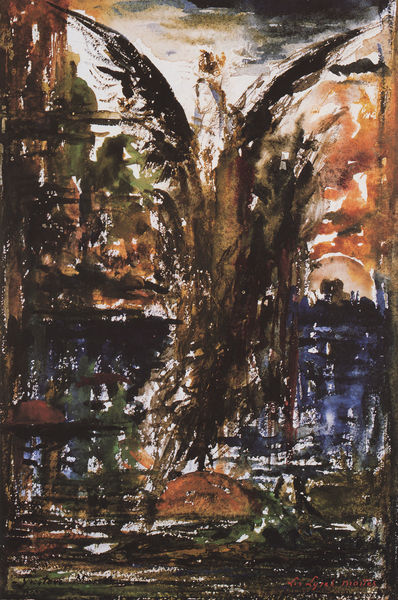
Titel: Les Lyres mortes
Künstler: Gustave Moreau
Standort: Paris
Institution: Musée Gustave Moreau
Schlagwörter: baum, berg, blau, dunkel, feder, felsen, flügel, gemälde, himmel, kopf, meer, schatten, vogel, wasser, weiß, wolken, aquarell, bäume, fluss, grob, grün, komposition, ocker, see, stadt, teich, ufer, abend, bewegung, braun, frau, haar, hell, kreide, licht, nacht, orange, schwarz, skizze, zeichnung, blüte, gebäude, gras, rot, tiere, expressionismus, malerei, symbolismus, arme, federn, gesicht, mensch, stehen, stein, signatur, öl, dämmerung, erde, horizont, hügel, morgen, gewässer, pastos, sonne, insel, figur, haare, kelch, stehend, pflanze, krone, wald, fliegen, pferd, reiter, chaos, engel, springbrunnen, beine, schrift, düster, schwan, abstrakt, farben, fels, modern, farbe, formen, grafik, graphik, sonnenuntergang, moment, untergang, arch, blue, crown, könig, oil, red, religious, white, black, dark, duktus, expressionism, face, female, france, gouache, gray, green, grey, painting, windows, woman, yellow, finster, oil painting, picture, pink, reflection, brown, floor, stimmung, abendrot, striche, impression, schweben, form, noir, strich, bedrohlich, wirr, leinwand, kranz, pinsel, pinselstrich, halbkreis, wachs, öffnung, nimbus, braum, kiefer, strudel, expressiv, apokalypse, hölle, angel, angels, clouds, heaven, life, sky, tree, mystisch, stark, corinth, background, building, girl, head, house, water, horizon, sun, erscheinung, death, grass, light, night, drawing, paper, femme, maria, geflügelt, color, dots, impressionism, shadow, bird, line, erzengel, allegory, eagle, flying, brau, peinture, amorph, couronne, movement, statue, wings, aureole, flag, scene, michael, abstract, town, geburt, person, bleu, city, lights, vierge, ductus, ink, aufsteigen, buildings, fountain, watercolor, watercolour, art, colorful, colors, ground, pastel, pinselführung, pencil, abstrait, hochragend, anselm kiefer, circle, lines, fire, ange, god, brush, brushstrokes, figure, ragend, sunset, canvas, paint, simple, schöpfung, cityscape, spire, stripe, impressionistic, weltuntergang, darkness, mary, ailes, blurred, moderne, flüge, moreau, round, diable, creature, wing, mystical, modern art, illusion, grave, strokes, schwarzer himmel, pastels, brennende sonne, dreckige farben, entfalten, pinselstrice, urform, urteich, chagall, halo, ugly, queen, divine, victory, air, mess, emotion, verschwommen, d, demon, spike, \watercolor, religous, slash, encaustic, amber, random, venus rising, monte, bisect, black wings, aura, orangwe, gloom, s'ky, naissance, verschwommen+, subdued, rise, rising, split, this one is har, kbye, nigth, slights, abstrakt engel, todesengel, impressionistisch, scrappy, donts, gusher, ines, arcrylic, satan, moserne, so much coffee